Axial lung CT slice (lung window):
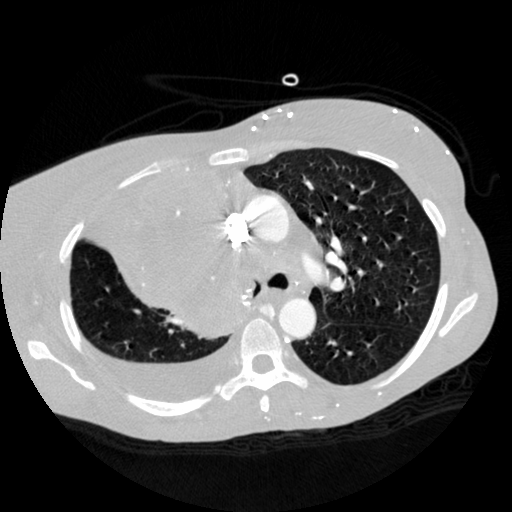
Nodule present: no